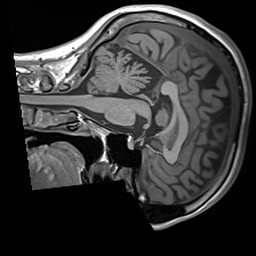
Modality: T1w
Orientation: sagittal
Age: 27
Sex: female
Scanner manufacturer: siemens
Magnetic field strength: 3 T
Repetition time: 1.6 s
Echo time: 0.00236 s